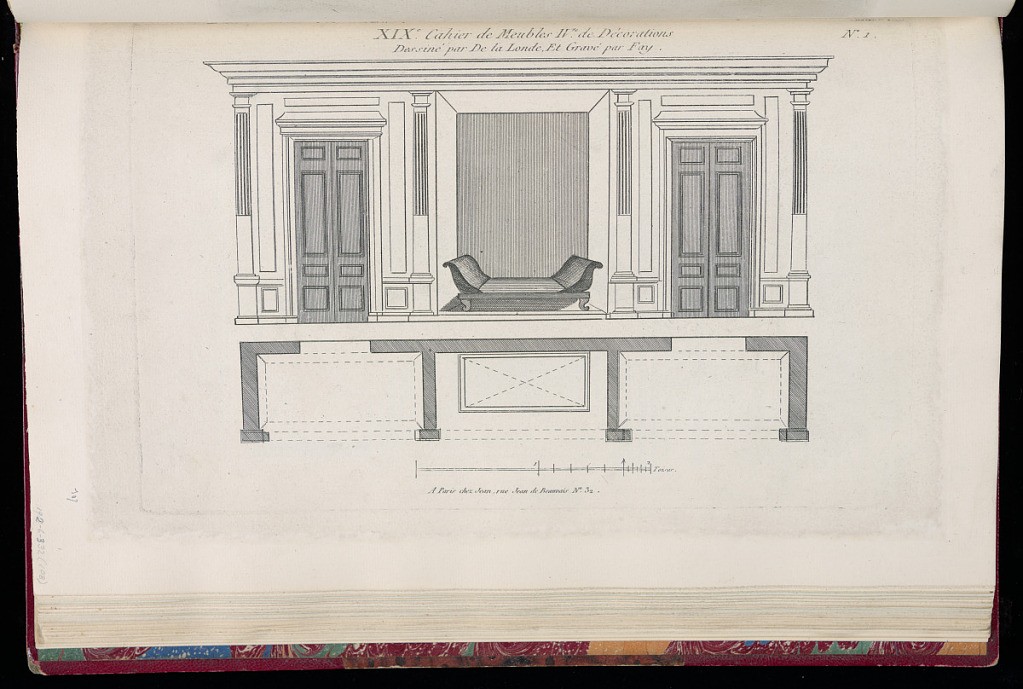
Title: Elevation and Plan of a House Wall
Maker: Richard de Lalonde, French, active 1780–96
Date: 1780-1789
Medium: Etching on off-white laid paper
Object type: Print
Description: Elevation and plan of an interior room with engaged fluted columns. At the center of the room is a sofa; on either side are doorways. The plate is numbered.